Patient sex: M
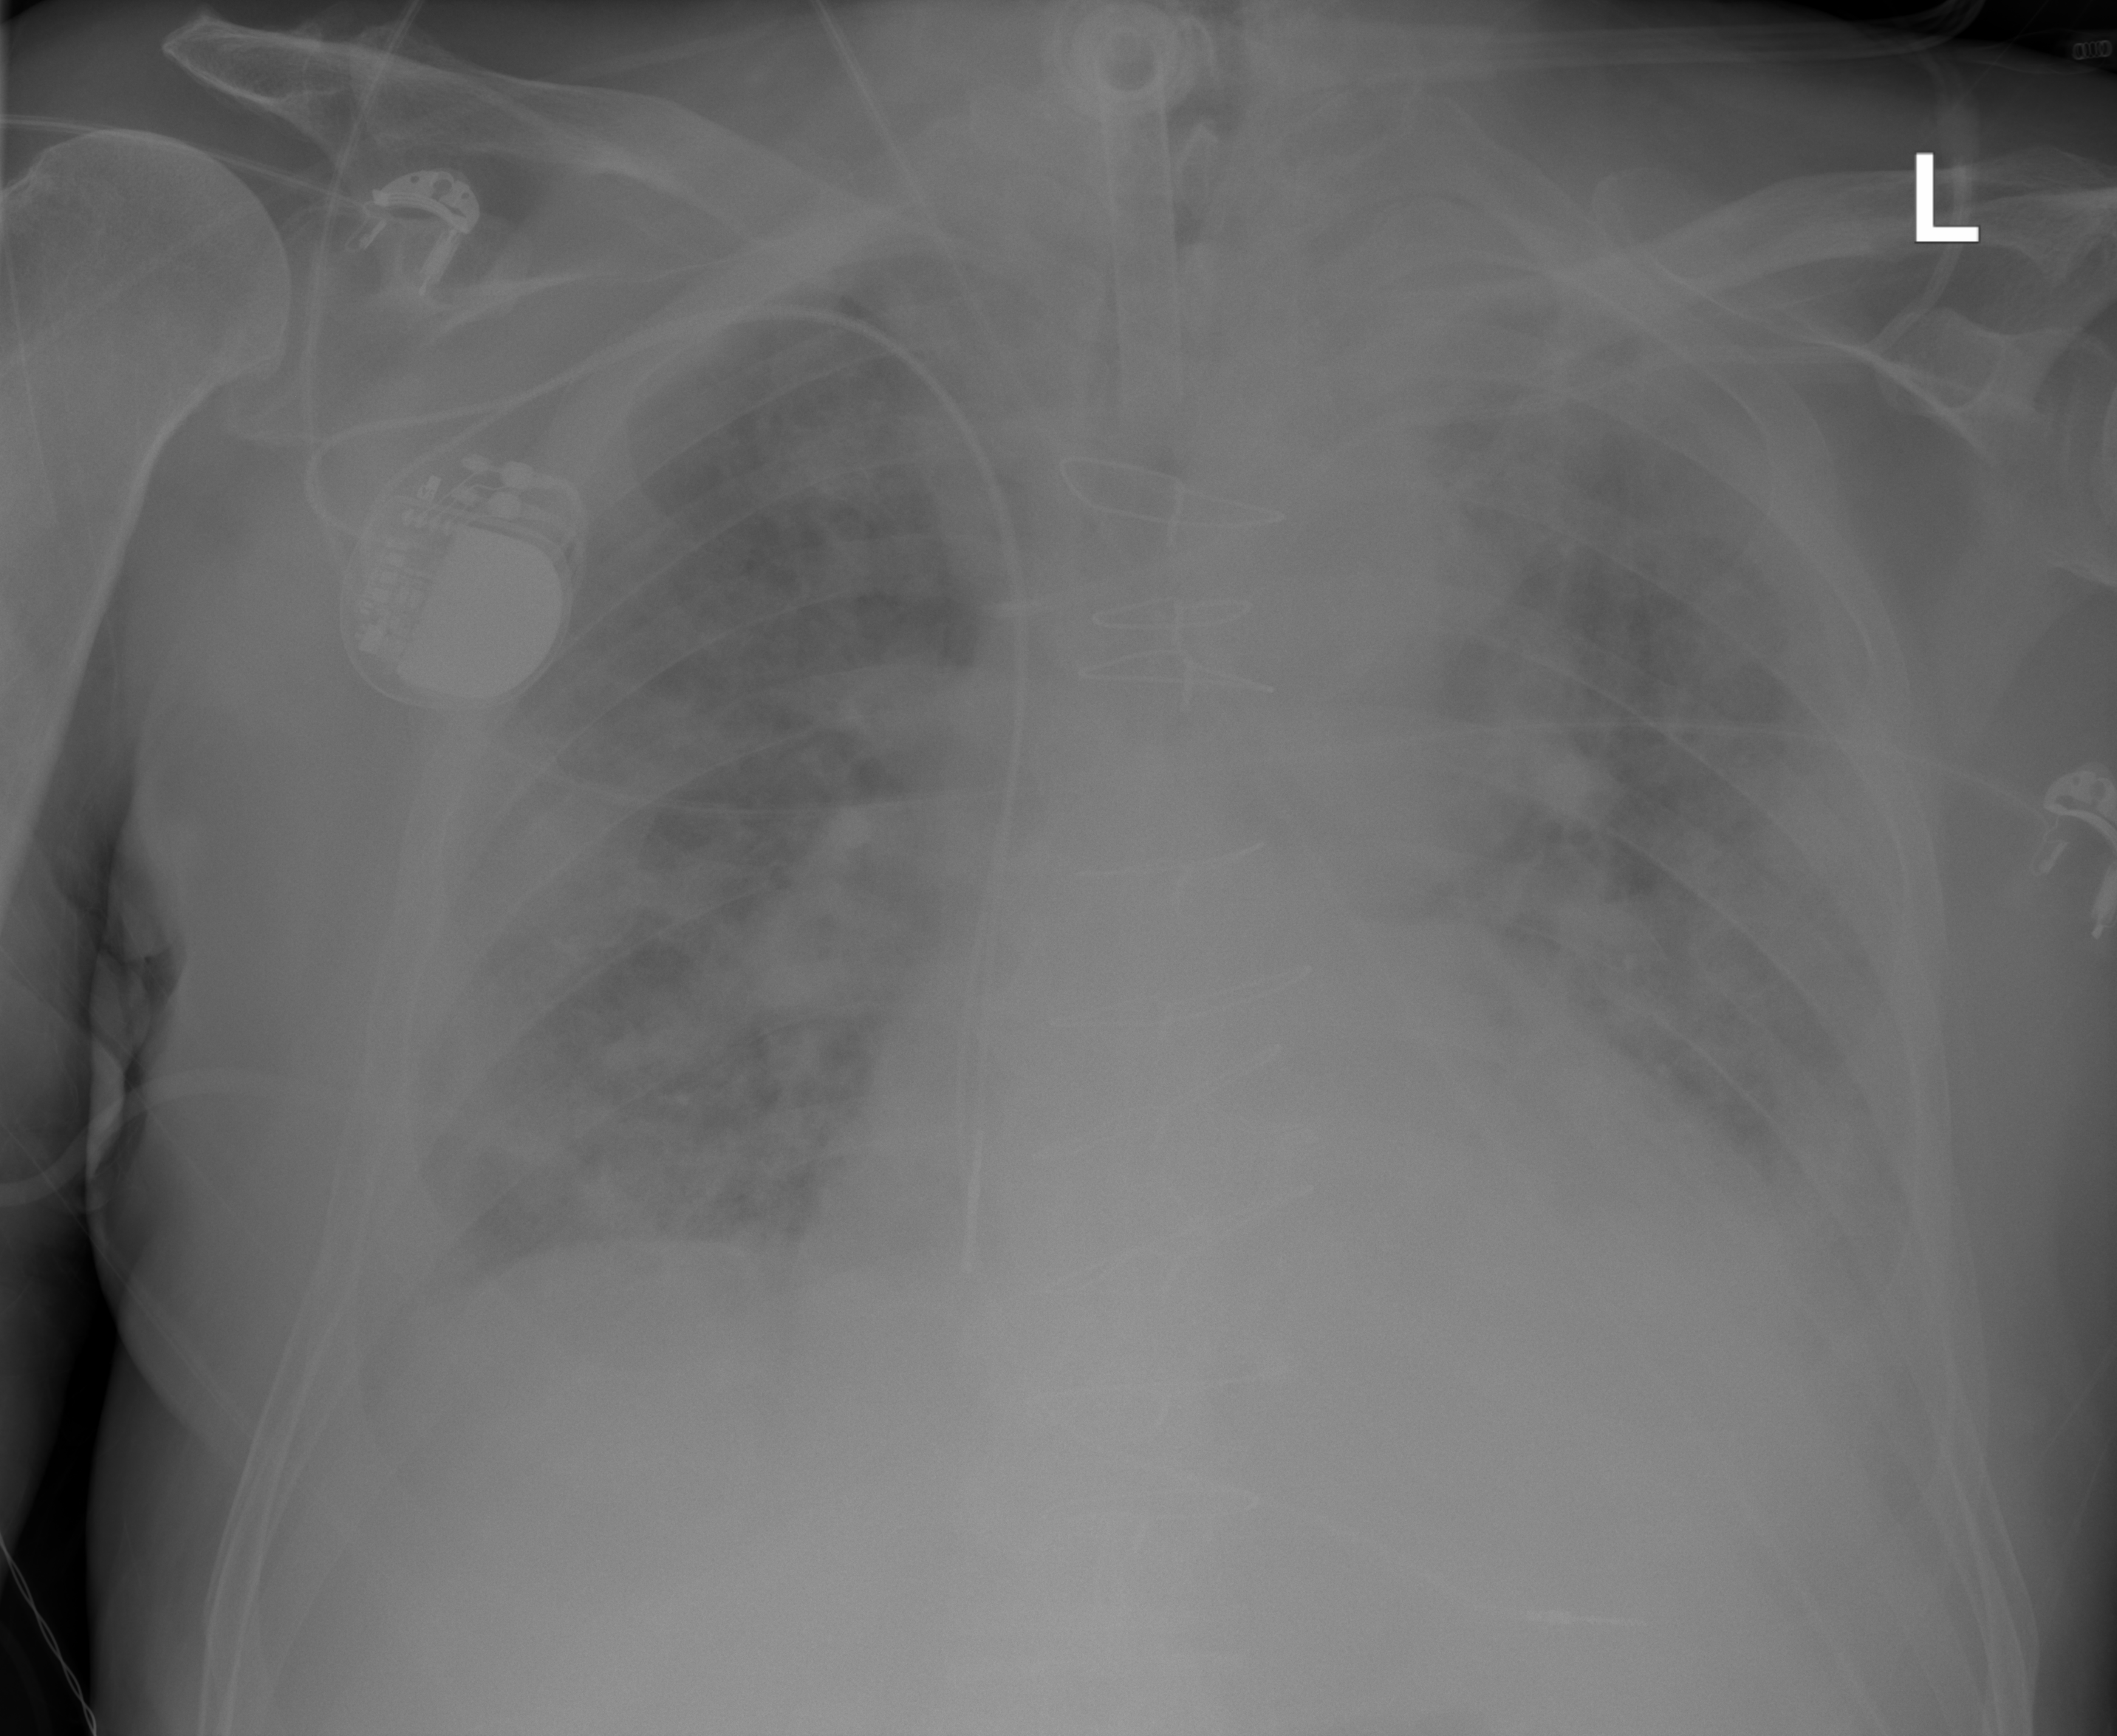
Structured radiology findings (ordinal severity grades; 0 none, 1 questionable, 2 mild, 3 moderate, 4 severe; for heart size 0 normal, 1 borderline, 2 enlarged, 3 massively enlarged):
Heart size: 2
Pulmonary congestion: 2
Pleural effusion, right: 2
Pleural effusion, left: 2
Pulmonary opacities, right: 3
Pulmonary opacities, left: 3
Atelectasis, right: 2
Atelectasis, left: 2